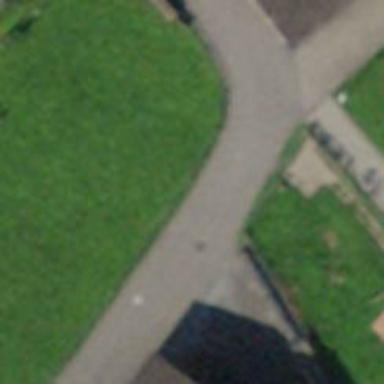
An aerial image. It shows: Smooth asphalt road in residential area.